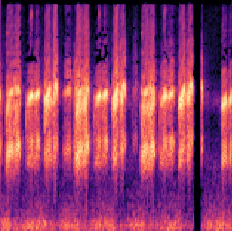
Sound class: Frog